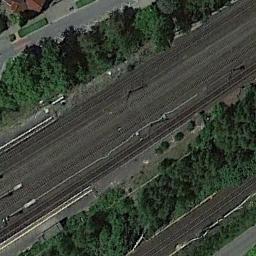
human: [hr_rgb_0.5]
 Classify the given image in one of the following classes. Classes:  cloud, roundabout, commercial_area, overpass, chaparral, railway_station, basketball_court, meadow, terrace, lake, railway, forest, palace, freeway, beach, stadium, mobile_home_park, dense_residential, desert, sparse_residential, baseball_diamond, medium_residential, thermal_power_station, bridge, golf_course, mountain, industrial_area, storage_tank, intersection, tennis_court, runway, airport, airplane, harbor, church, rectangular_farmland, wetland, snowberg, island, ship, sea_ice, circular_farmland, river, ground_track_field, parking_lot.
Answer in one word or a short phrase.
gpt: railway